Field crop: tomato
Growth stage: 2
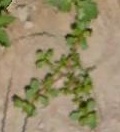
Species: portulaca